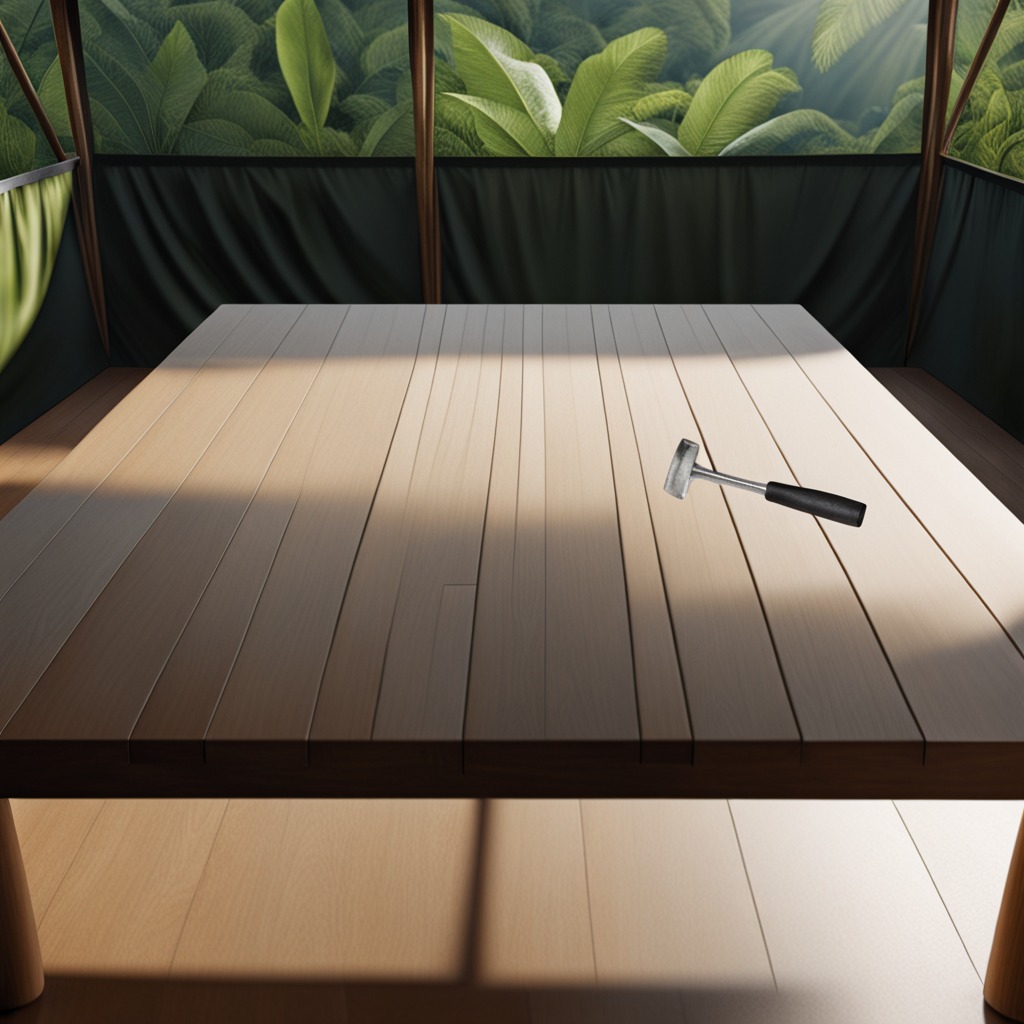
A hammer lies on the wooden table in a jungle field workshop tent.